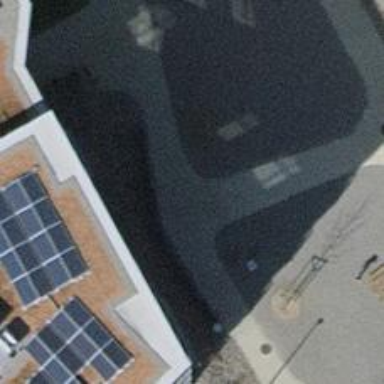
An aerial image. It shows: Drinking water facility.